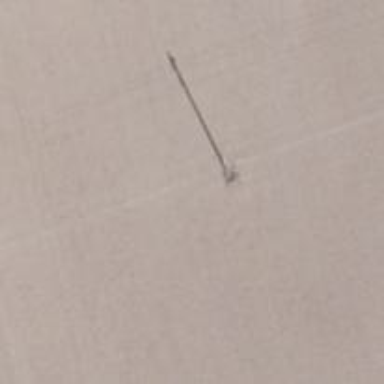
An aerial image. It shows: Power pole.